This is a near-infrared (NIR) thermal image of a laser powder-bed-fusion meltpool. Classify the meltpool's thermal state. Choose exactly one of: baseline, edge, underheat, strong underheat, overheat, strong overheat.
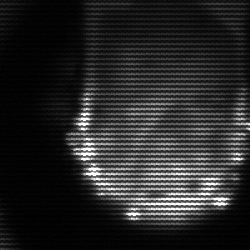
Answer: baseline